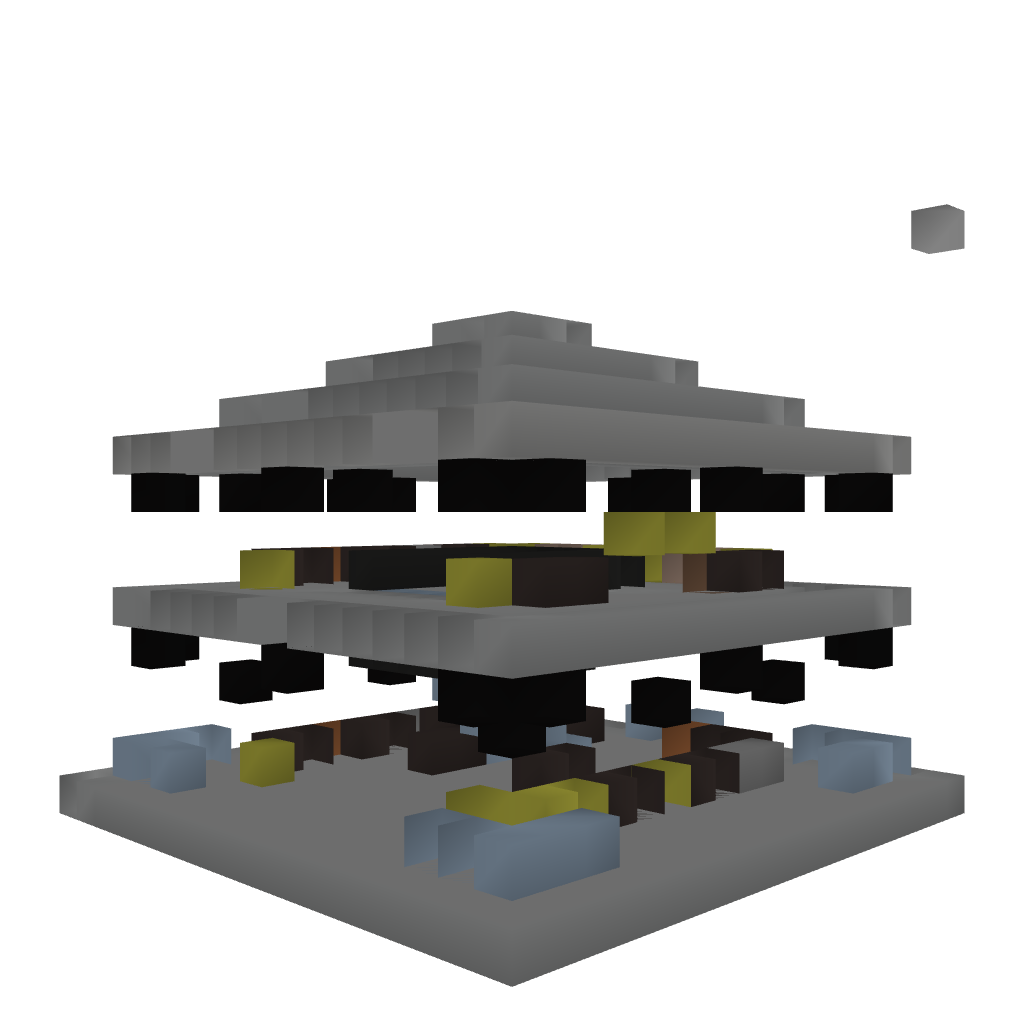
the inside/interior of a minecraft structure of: BigHouse